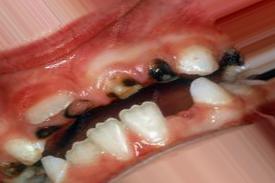
Condition: Caries